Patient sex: M
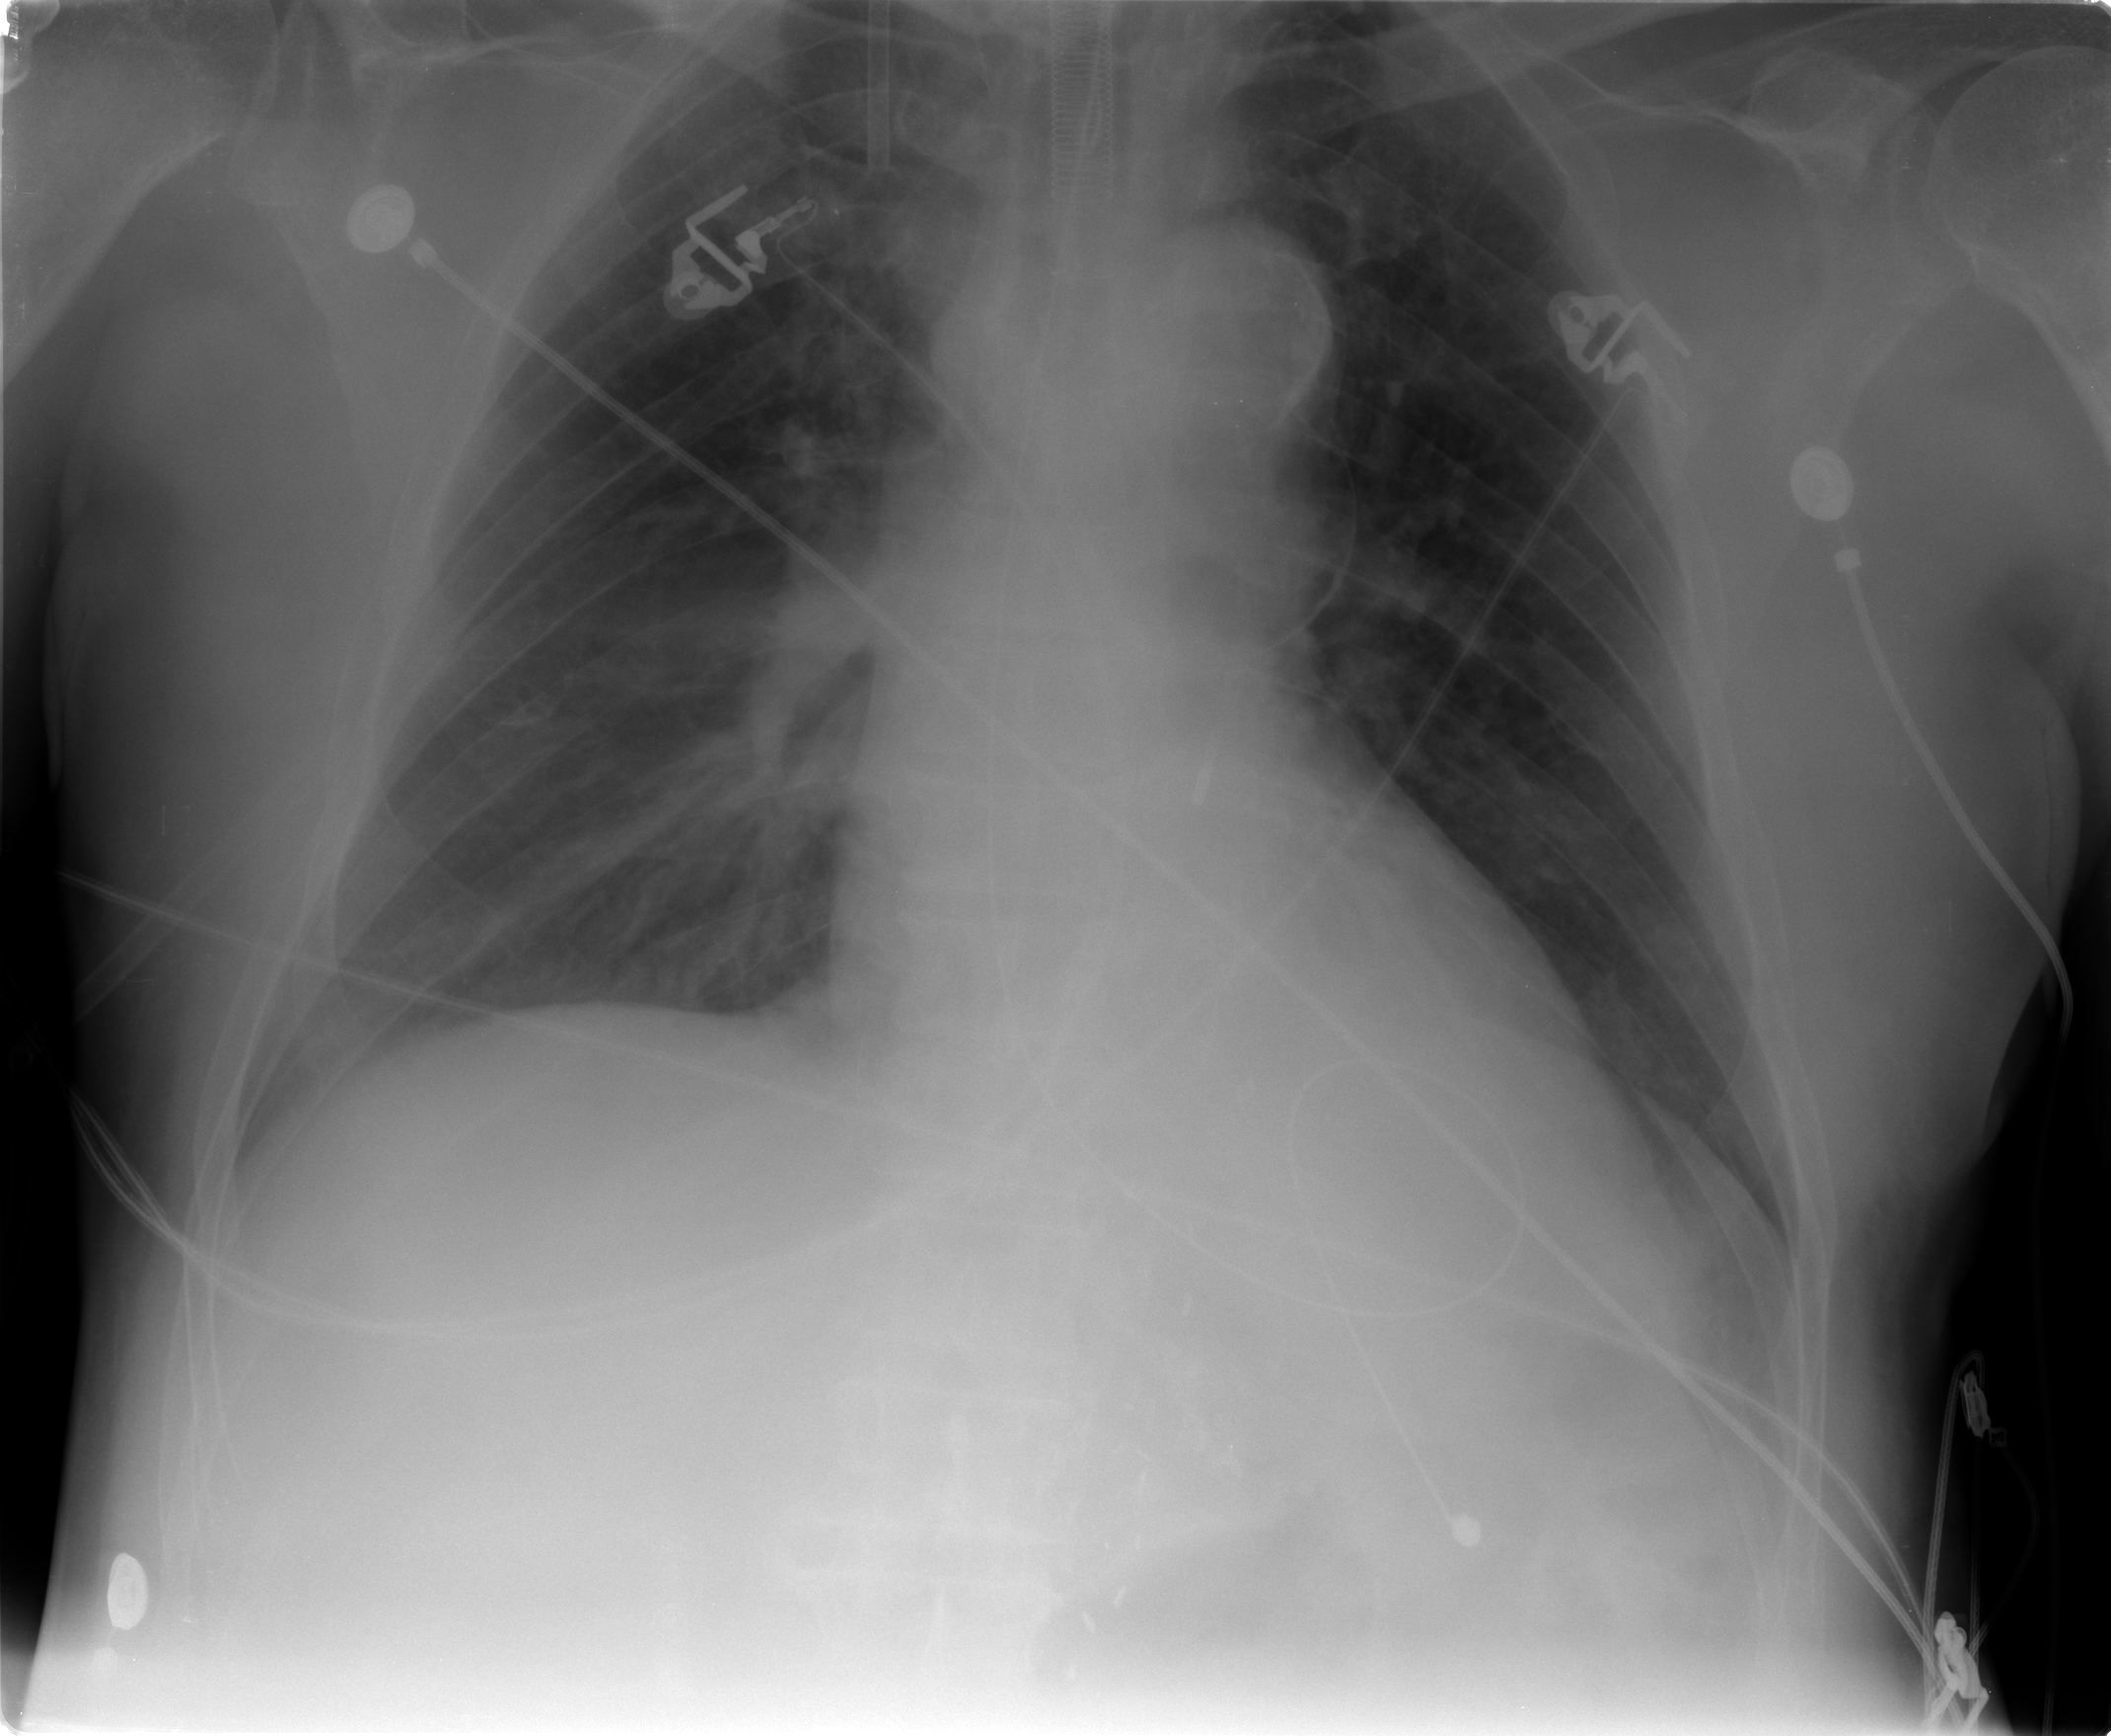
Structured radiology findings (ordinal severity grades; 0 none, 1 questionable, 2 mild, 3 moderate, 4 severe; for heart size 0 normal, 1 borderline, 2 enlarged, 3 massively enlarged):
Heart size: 0
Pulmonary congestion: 0
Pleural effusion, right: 0
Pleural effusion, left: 0
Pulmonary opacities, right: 1
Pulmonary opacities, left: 0
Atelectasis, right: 2
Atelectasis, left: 2